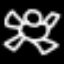
Label: frog